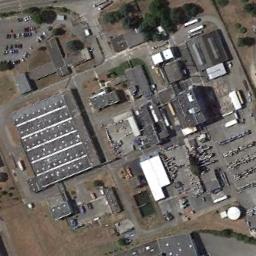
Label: industrial_area